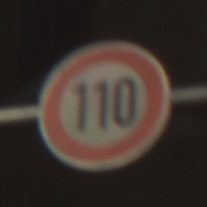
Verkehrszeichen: Geschwindigkeit110
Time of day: Midday
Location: Outdoor (Urban)
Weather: Clear
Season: NotSpecified
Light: Natural